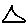
Label: triangle